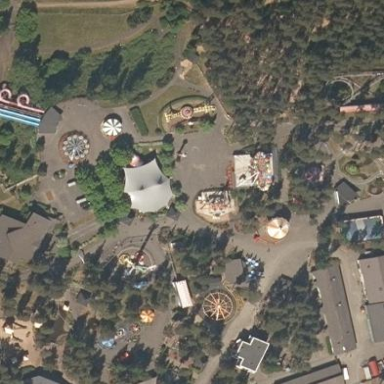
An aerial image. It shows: Theme park.